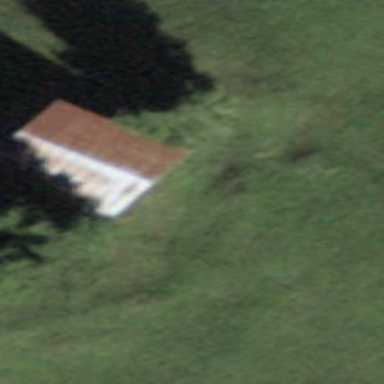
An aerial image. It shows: Barn.